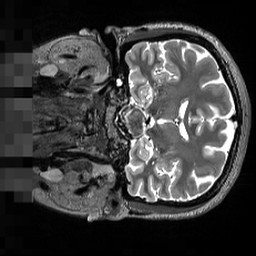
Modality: T2w
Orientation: coronal
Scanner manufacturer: siemens
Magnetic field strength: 3 T
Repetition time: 3.2 s
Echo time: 0.564 s